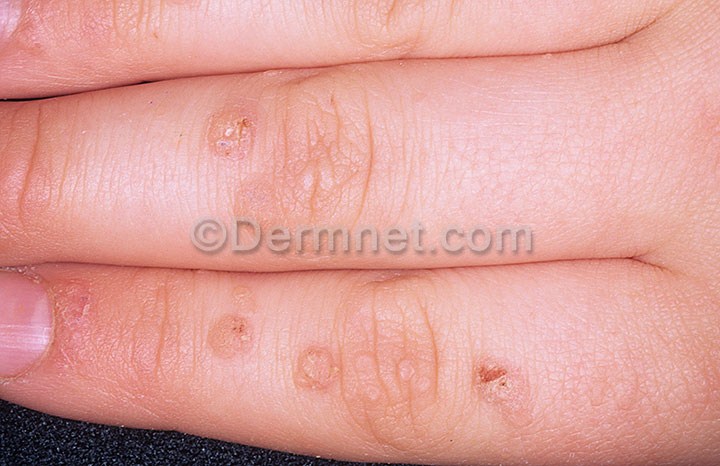
Disease: Warts Molluscum and other Viral Infections